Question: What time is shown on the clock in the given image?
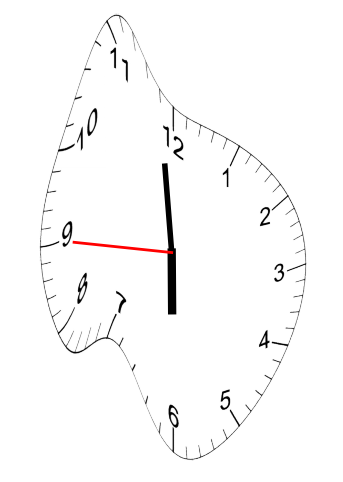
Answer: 05:58:45